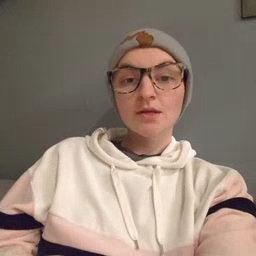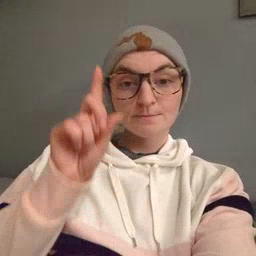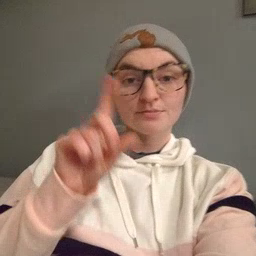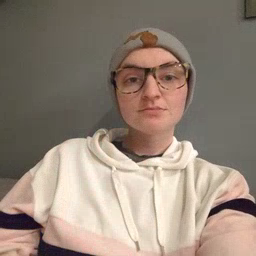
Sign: up